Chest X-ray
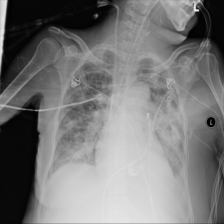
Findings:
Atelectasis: negative
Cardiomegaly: negative
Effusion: negative
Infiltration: negative
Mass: negative
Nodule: negative
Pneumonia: negative
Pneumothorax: negative
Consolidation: negative
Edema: negative
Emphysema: negative
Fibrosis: negative
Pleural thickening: negative
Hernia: negative